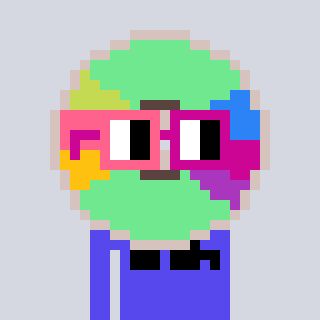
a pixel art character with square pink and red glasses, a cd-shaped head and a computerblue-colored body on a cool background